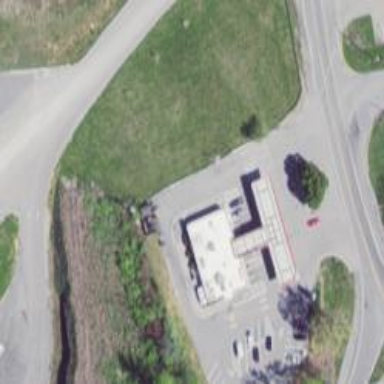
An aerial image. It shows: Convenience shop.